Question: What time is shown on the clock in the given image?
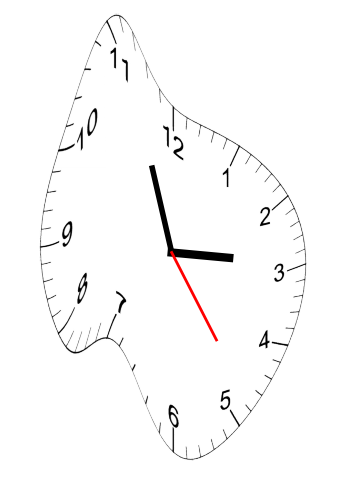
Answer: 02:56:24